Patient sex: F
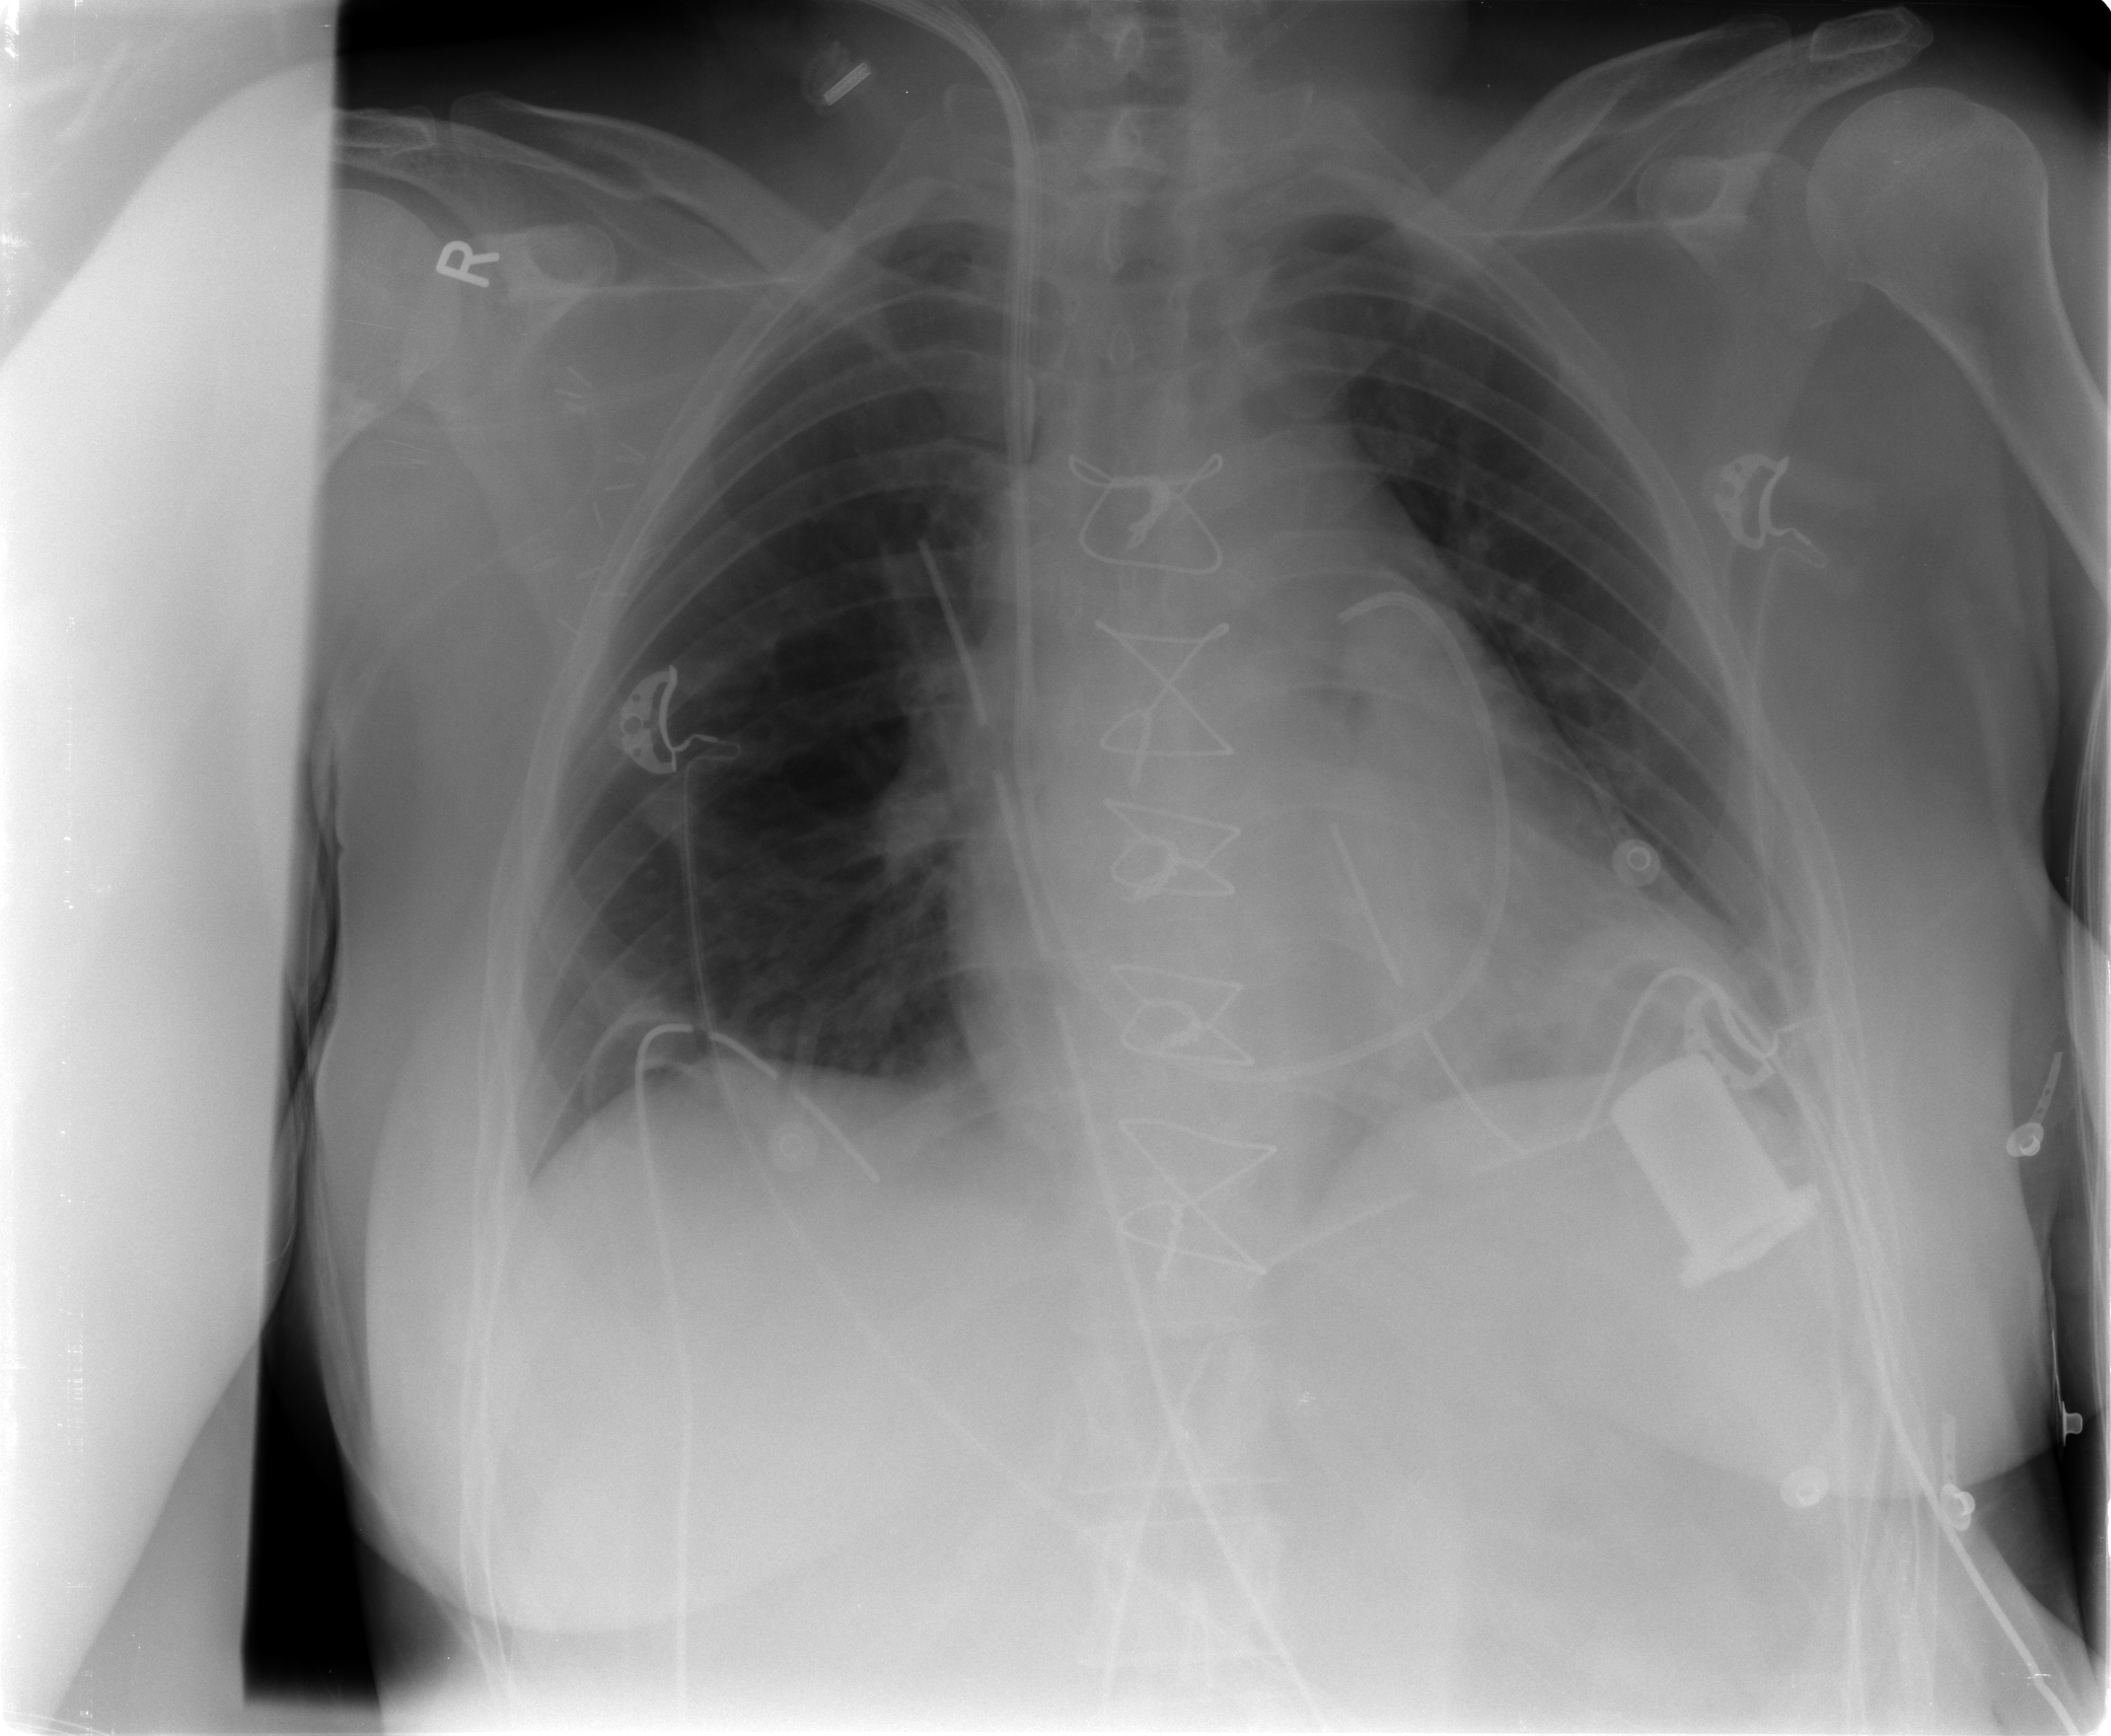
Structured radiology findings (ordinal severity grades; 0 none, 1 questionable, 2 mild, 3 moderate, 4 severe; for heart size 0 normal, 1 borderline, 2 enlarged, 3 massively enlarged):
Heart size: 0
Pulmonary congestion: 0
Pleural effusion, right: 0
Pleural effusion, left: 2
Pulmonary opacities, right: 0
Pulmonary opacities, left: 0
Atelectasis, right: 2
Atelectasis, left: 2